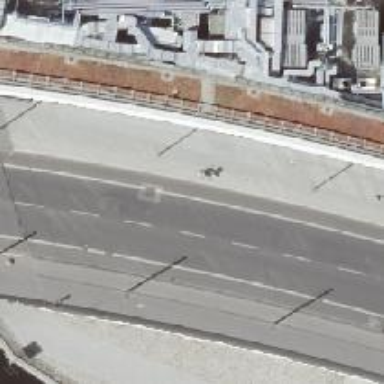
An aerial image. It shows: Tertiary road on asphalt surface with bridge. There are separate sidewalks and exclusive cycle lanes in both directions. No stopping is allowed for parking on both sides.